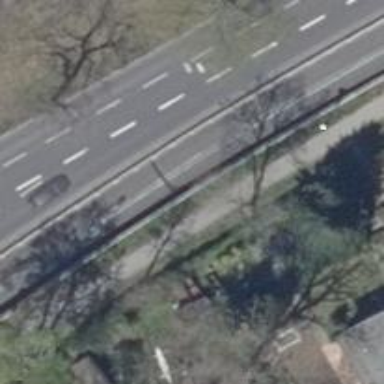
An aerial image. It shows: Path with asphalt surface. The cycleway and footway have concrete surfaces.